Question: What is the value of this measurement?
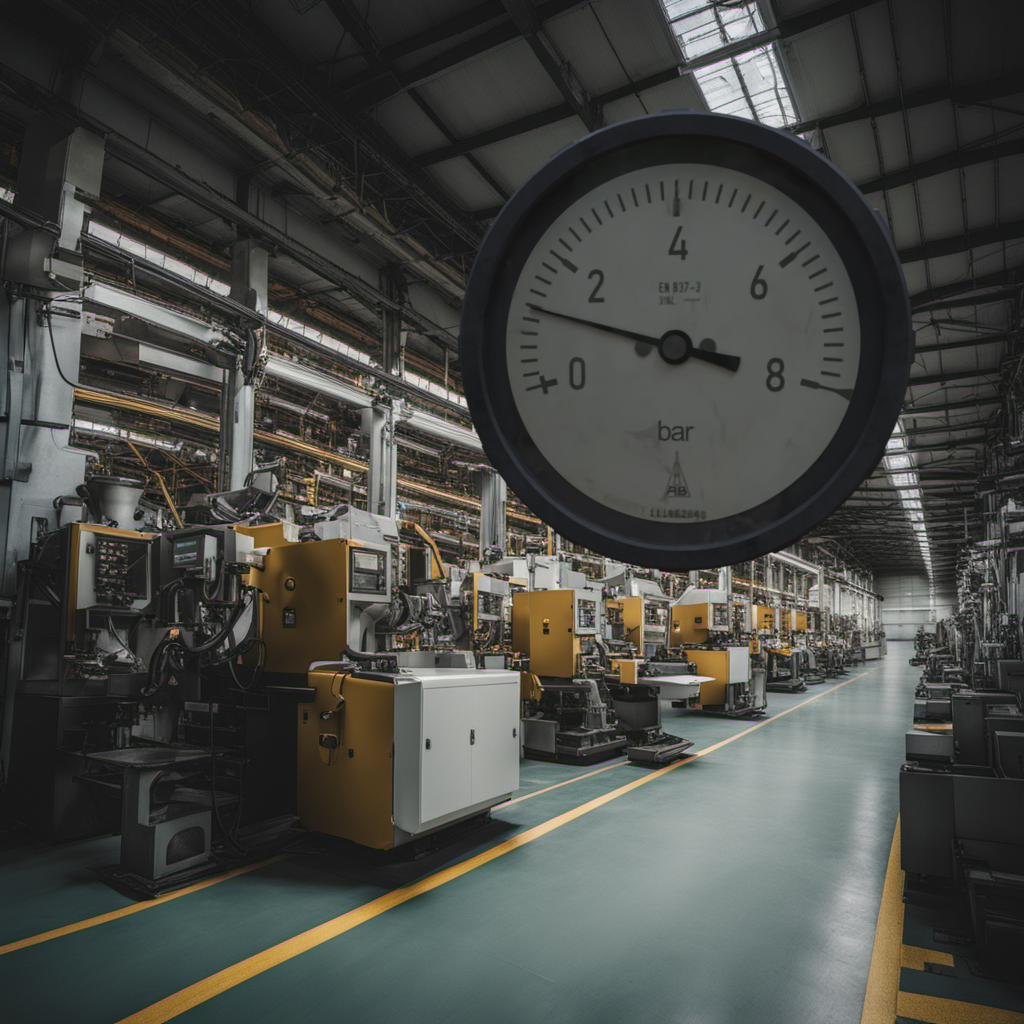
Answer: The result is 1.22
Question: What is the range of the measurement shown in the image?
Answer: The range is from 0 to 8
Question: What is the minimum and maximum reading range of the measurement in the image?
Answer: The minimum value is 0 and the maximum value is 8